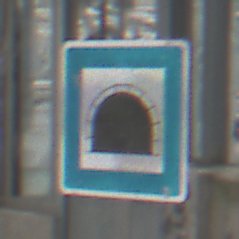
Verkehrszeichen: Tunnel
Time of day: Midday
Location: Roofed (Special)
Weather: Overcast
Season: NotSpecified
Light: Natural